Aerial crown-view tile of a tropical tree (Barro Colorado Island, Panama), acquired 20250715:
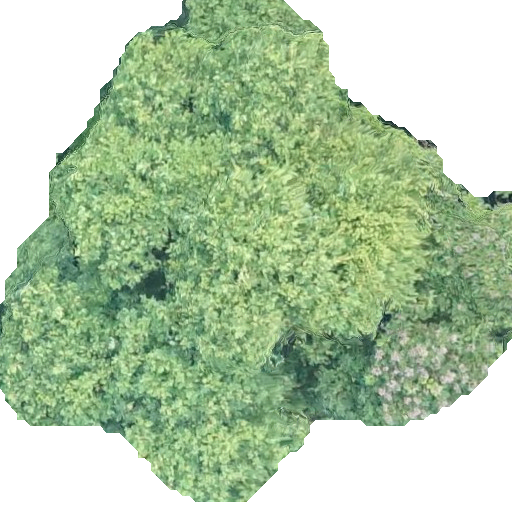
Species: Dipteryx oleifera
GBIF accepted scientific name: Dipteryx oleifera
Crown area: 265.728 m²